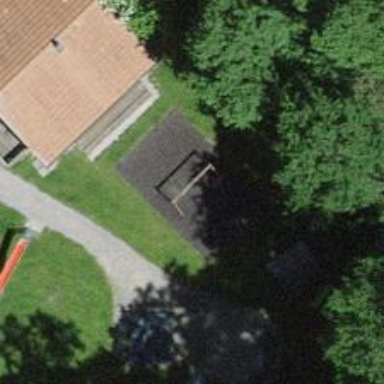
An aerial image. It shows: Playground featuring swings.